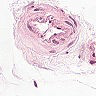
Metastatic tissue present: no